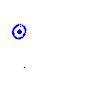
Particle: pion